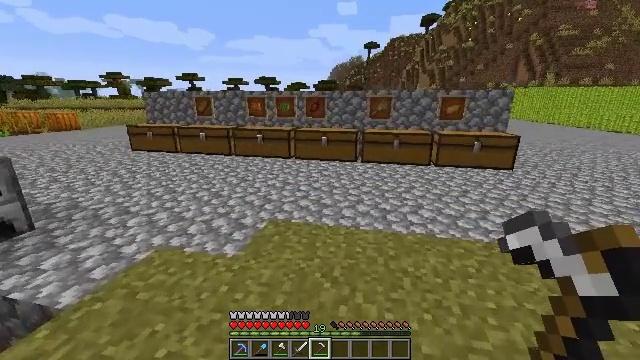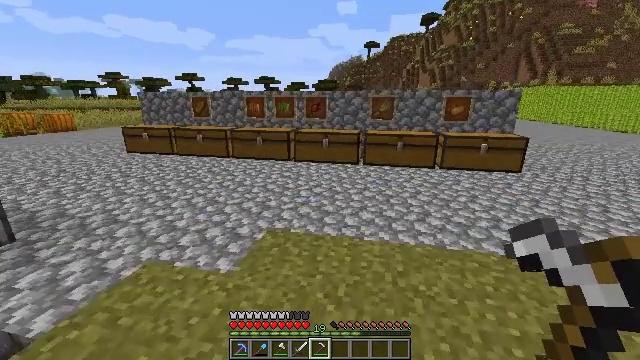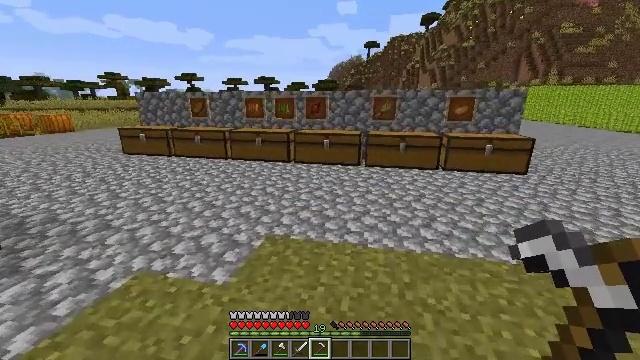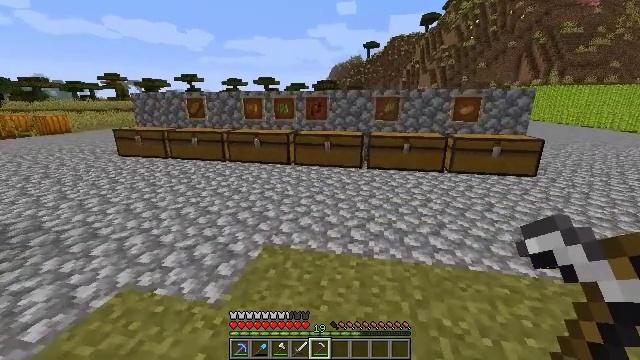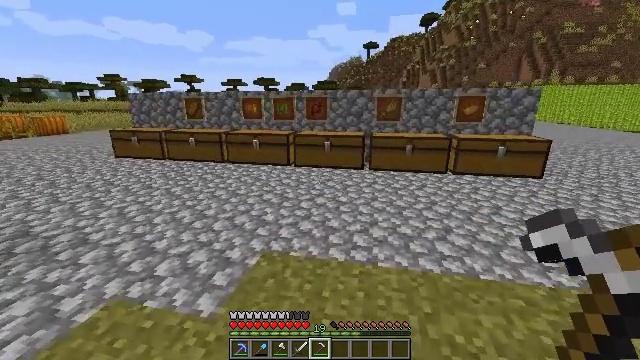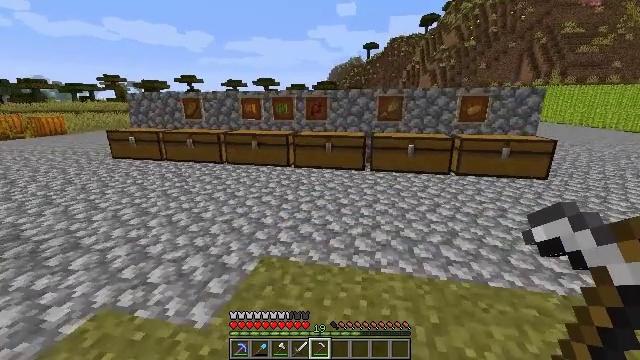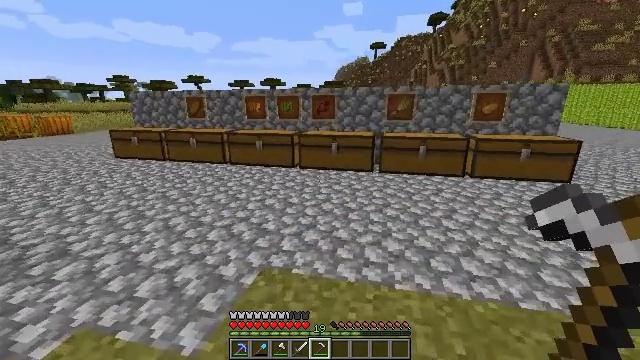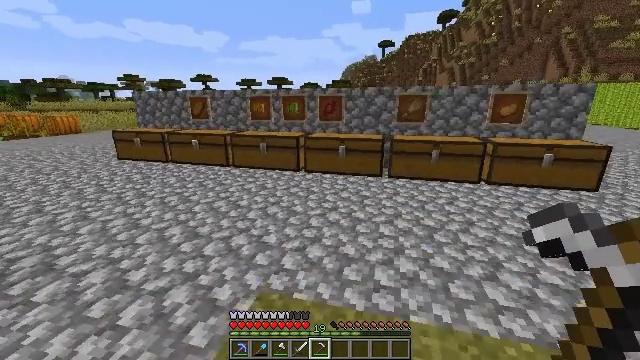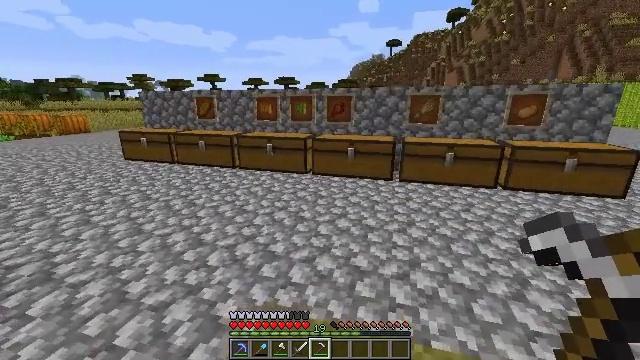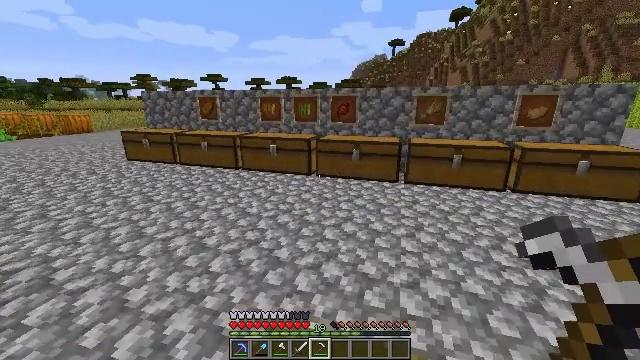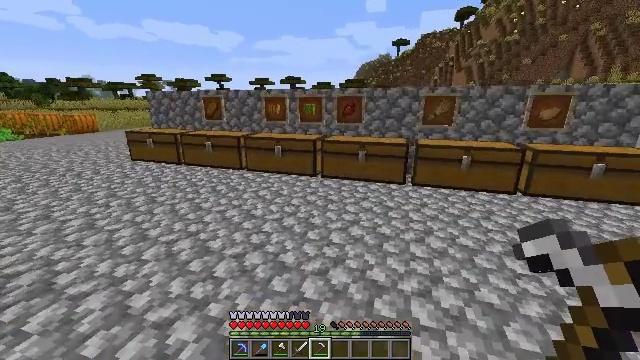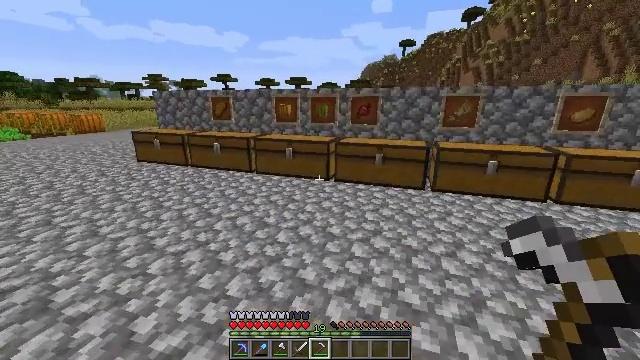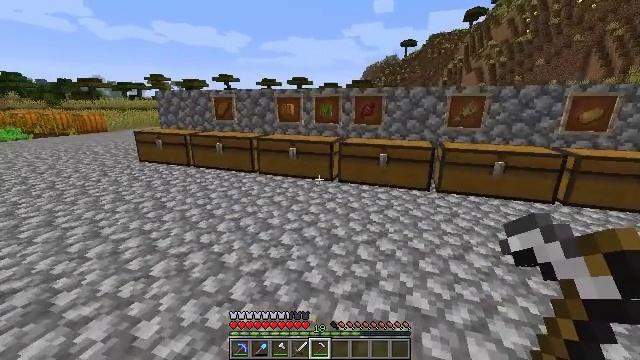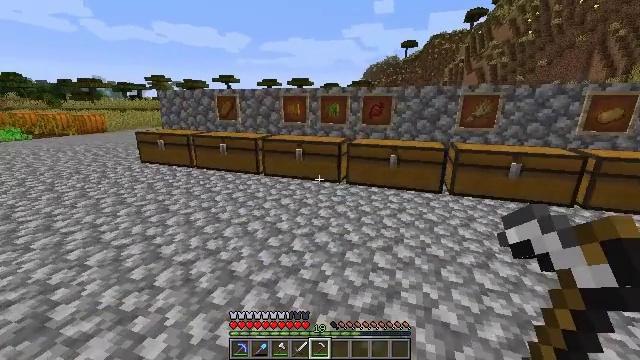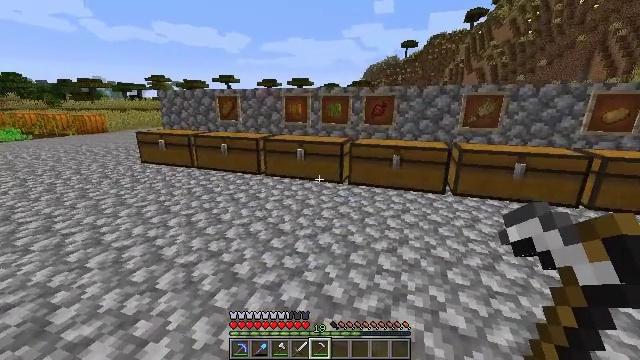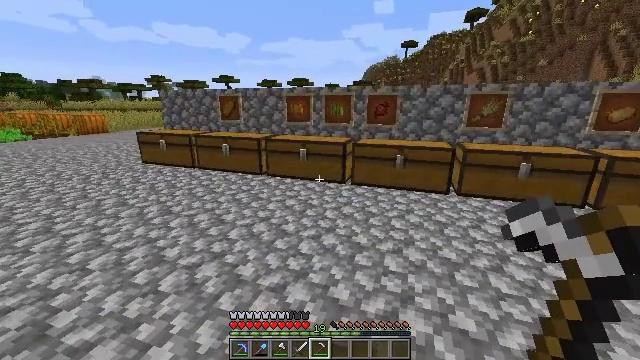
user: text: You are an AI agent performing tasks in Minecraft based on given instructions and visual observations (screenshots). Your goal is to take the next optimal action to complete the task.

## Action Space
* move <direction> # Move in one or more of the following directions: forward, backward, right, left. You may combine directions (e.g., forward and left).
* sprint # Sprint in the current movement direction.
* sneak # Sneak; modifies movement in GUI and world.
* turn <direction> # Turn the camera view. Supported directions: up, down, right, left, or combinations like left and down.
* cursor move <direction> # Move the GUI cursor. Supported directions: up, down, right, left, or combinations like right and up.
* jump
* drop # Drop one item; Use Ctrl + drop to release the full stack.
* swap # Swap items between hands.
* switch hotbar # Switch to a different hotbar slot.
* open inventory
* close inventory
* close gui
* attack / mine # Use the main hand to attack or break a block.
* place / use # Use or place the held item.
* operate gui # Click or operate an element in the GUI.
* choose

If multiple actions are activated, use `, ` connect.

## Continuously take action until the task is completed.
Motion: motion action
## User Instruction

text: Gather the acacia wall sign.
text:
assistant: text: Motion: move forward
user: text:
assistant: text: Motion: move forward
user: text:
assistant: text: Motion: move forward
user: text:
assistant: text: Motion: move forward
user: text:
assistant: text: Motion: move forward
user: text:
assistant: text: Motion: move forward, turn left
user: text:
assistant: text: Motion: move forward, turn left
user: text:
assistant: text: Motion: move forward and move left, turn left
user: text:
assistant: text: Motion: move forward and move left
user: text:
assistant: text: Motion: move forward and move left
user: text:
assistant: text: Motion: move forward and move left
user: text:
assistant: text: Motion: move forward and move left
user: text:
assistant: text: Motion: no_op
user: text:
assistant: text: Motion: no_op
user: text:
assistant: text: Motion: no_op
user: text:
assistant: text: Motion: no_op
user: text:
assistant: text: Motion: no_op
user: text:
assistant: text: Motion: no_op
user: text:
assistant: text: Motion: no_op
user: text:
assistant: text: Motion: no_op
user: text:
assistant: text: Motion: no_op
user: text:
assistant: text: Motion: no_op
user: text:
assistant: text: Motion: no_op
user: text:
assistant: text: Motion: no_op
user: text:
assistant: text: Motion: move forward
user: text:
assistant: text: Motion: move forward
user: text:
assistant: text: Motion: move forward, turn left
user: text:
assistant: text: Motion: move forward, turn left
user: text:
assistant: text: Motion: move forward, turn left
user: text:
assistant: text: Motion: turn left